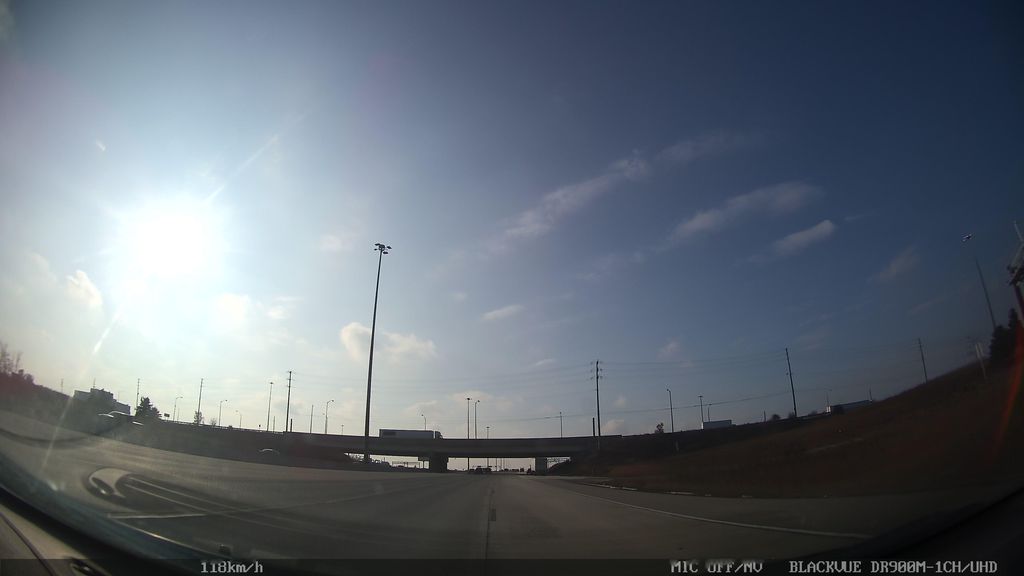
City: toronto